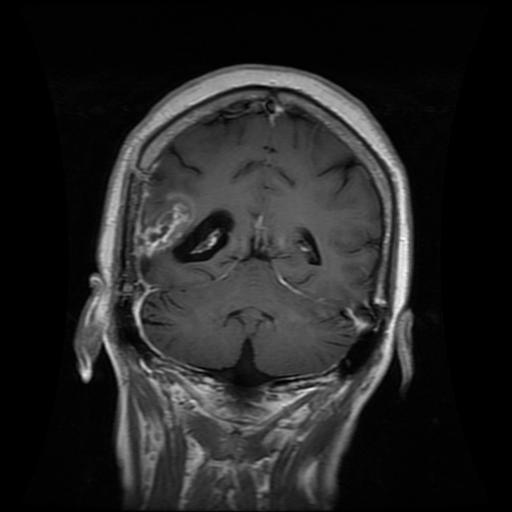
Label: glioma